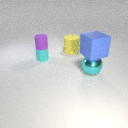
large cyan metal sphere to the right of small cyan rubber cylinder